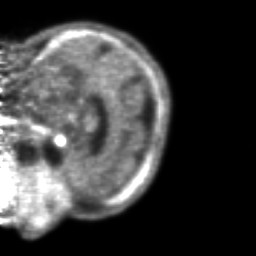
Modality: PET
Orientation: sagittal
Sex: female
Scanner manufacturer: ge